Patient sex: F
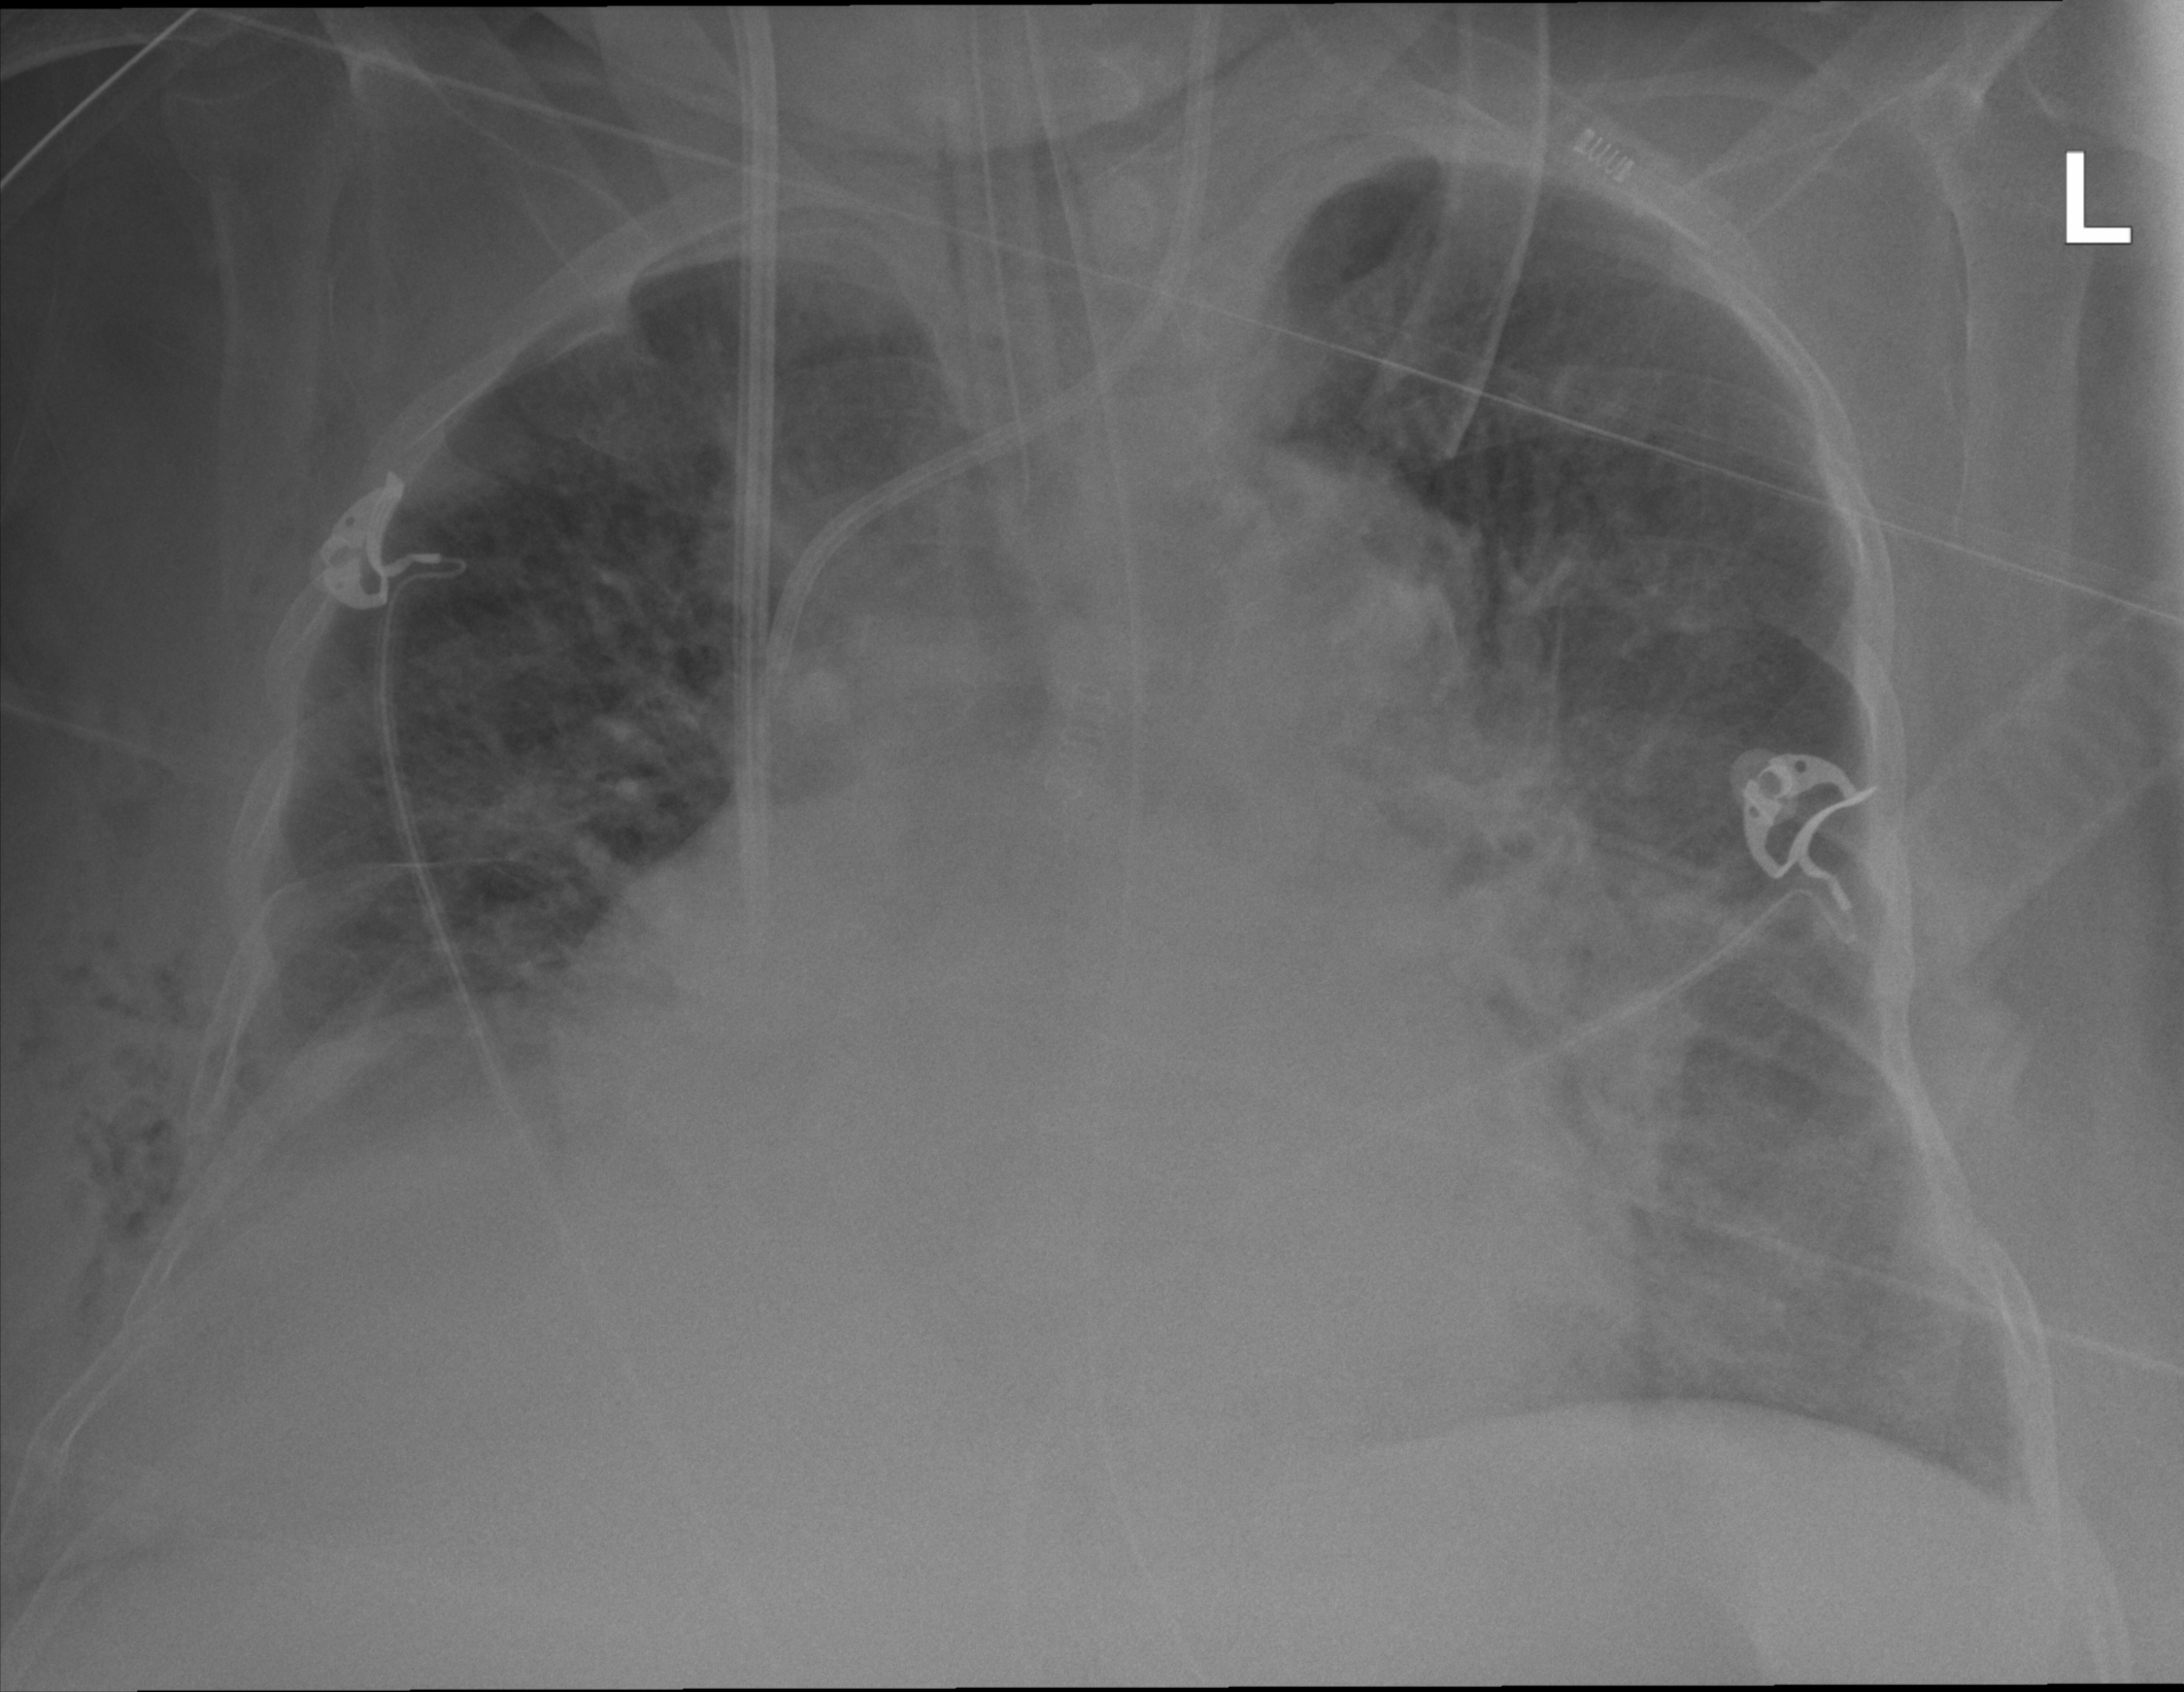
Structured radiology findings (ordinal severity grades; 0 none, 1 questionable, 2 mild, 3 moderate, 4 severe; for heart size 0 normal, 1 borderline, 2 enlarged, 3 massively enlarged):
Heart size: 2
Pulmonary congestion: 2
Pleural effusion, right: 2
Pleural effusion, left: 2
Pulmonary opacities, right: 2
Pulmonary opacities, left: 2
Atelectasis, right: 2
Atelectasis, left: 2